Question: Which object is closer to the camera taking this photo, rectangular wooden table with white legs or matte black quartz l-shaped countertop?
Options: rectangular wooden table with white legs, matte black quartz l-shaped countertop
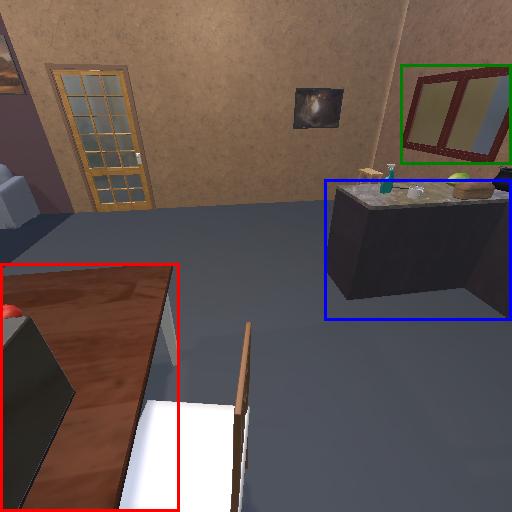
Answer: rectangular wooden table with white legs